Interaction volume radius: 10 \u00c5
Interaction volume height: 10 \u00c5
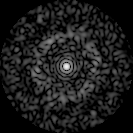
Disorder parameter: 0.824